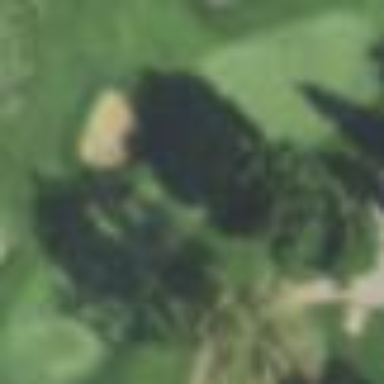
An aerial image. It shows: Green golf area with grass land use.